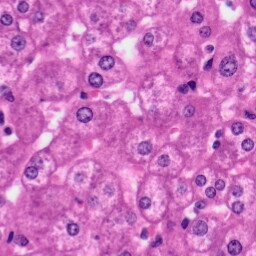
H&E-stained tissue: Liver